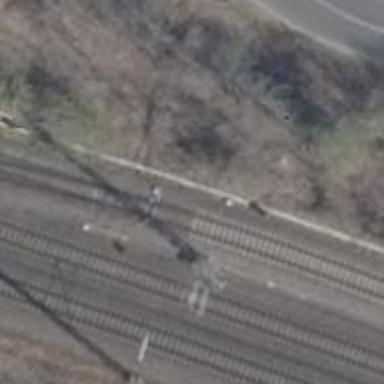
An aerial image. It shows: Railway switch.